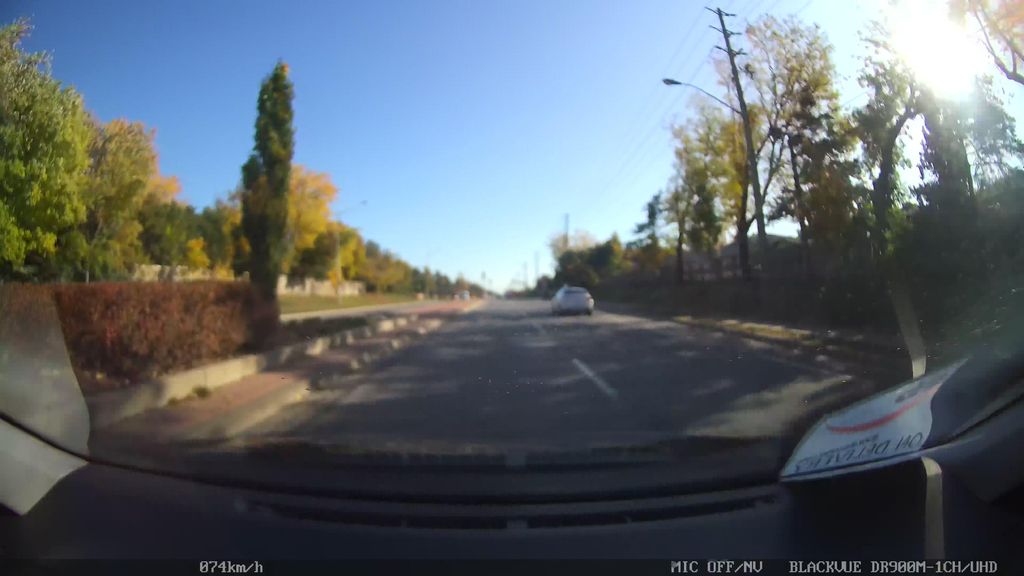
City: toronto